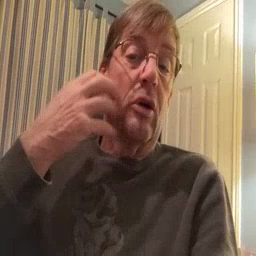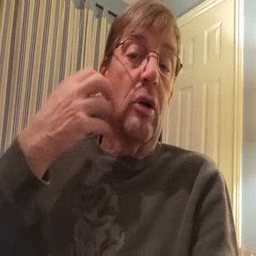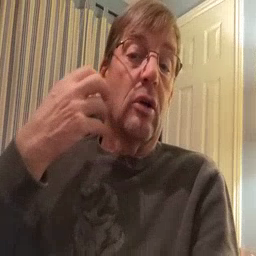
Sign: tiger